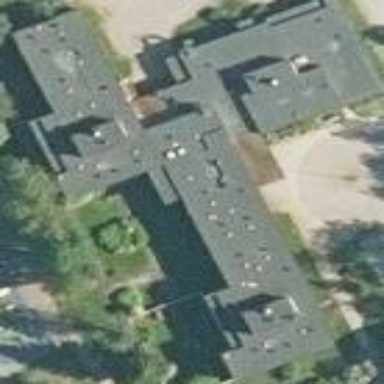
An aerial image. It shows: Public building.